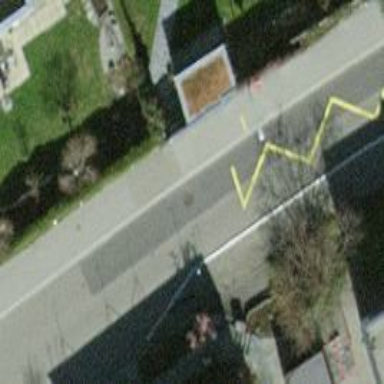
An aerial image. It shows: Public transport stop position.